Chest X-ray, AP view. Patient: 43 years old, sex M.
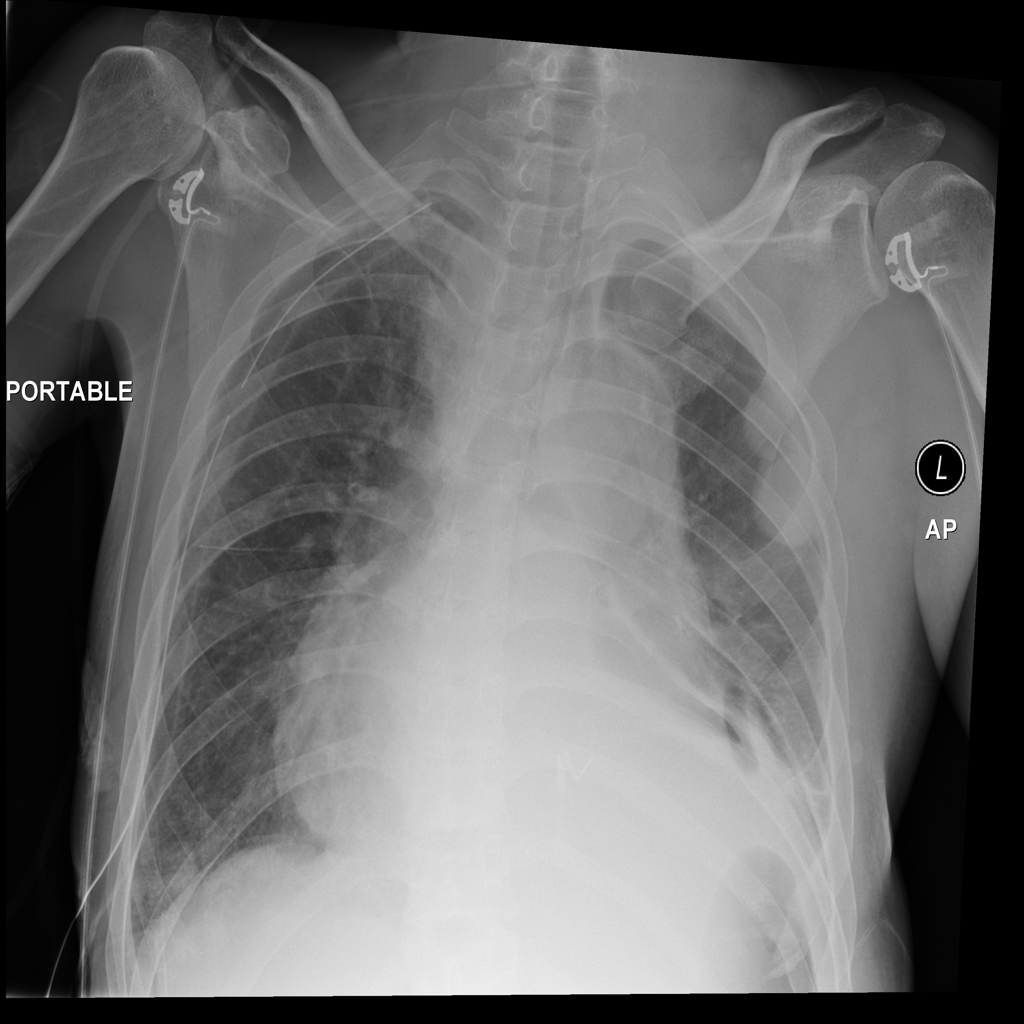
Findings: Cardiomegaly, Mass